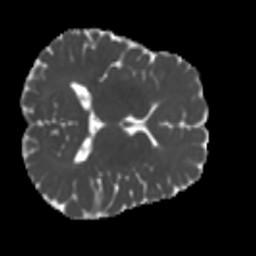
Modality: MD
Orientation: axial
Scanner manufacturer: siemens
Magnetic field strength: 3 T
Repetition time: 4 s
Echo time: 0.0594 s